The image shows the envelope spectrum of a rolling-element bearing's vibration signal, with the characteristic fault frequencies (BPFO outer race, BPFI inner race, BSF ball, FTF cage) marked as reference lines. Classify the bearing condition as one of: normal, inner_race, outer_race, ball.
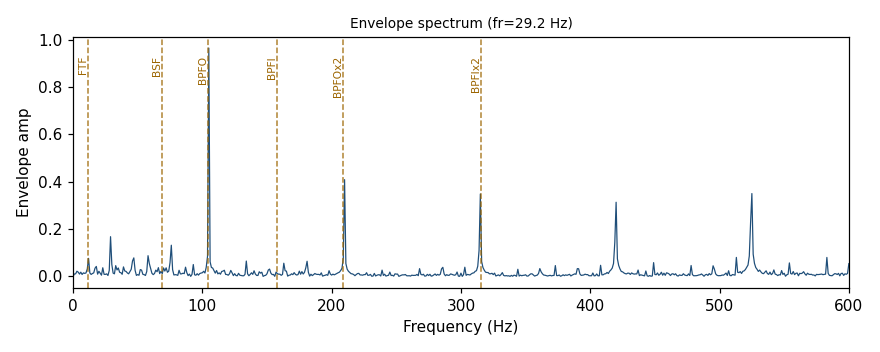
Answer: outer_race